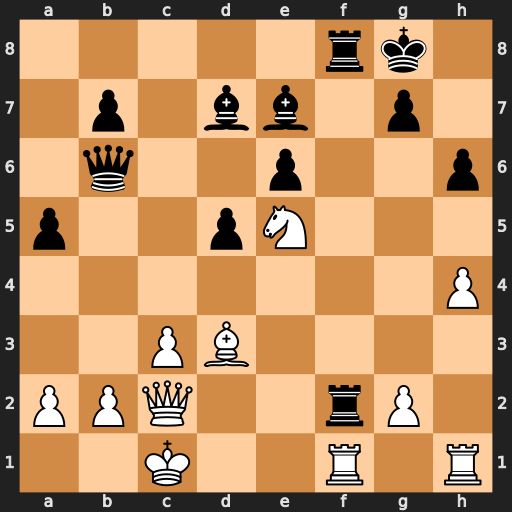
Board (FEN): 5rk1/1p1bb1p1/1q2p2p/p2pN3/7P/2PB4/PPQ2rP1/2K2R1R
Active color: w
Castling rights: -
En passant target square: -
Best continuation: Bh7+ Kh8 Ng6+ Kxh7 Nxf8+